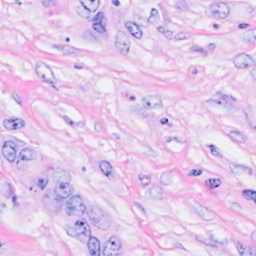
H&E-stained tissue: Breast